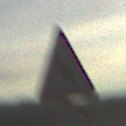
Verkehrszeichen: DoppelkurveZunaechstLinks
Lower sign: Geschwindigkeit10
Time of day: SunriseSunset
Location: Outdoor (Nature)
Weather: PartlyCloudy
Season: NotSpecified
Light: Natural